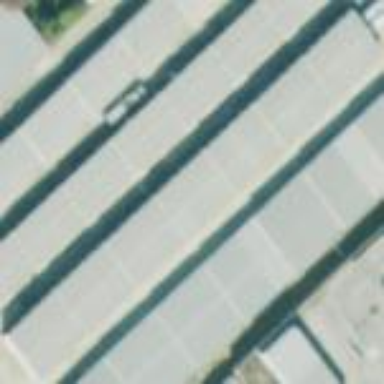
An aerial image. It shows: Storage rental shop.